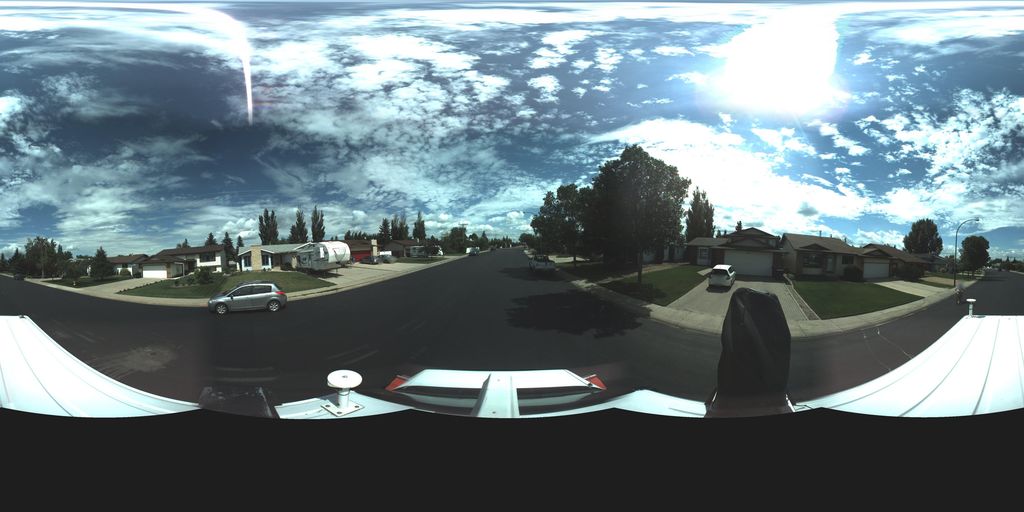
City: saskatoon